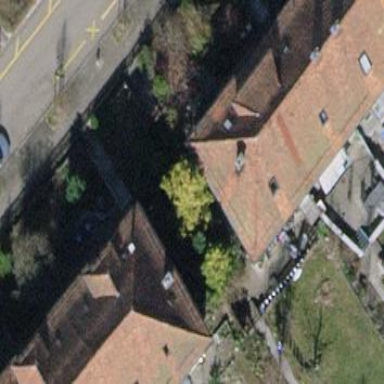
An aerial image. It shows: Building with tiled roof.